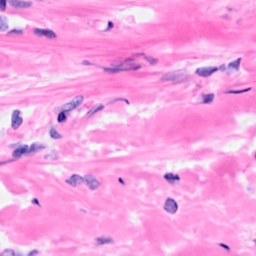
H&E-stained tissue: Breast